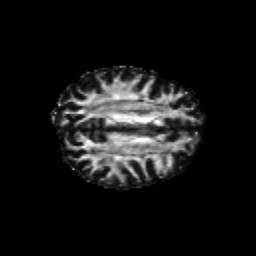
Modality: FA
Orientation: axial
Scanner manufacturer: siemens
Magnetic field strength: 3 T
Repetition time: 6.8 s
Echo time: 0.093 s